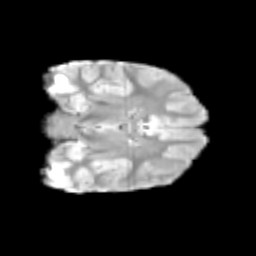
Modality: T2w
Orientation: coronal
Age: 11
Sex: male
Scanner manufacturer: siemens
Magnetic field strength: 3 T
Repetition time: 3.8 s
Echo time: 0.07 s